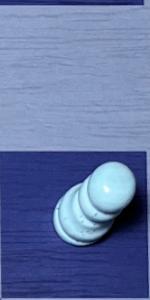
Label: Pawn_White